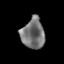
Tissue: prostate
Cell type: Myeloid cells
Senescence score: 0.2973
Nuclear area (px): 691
Mean DAPI intensity: 116.511